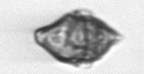
Label: Kryptoperidinium_triquetrum